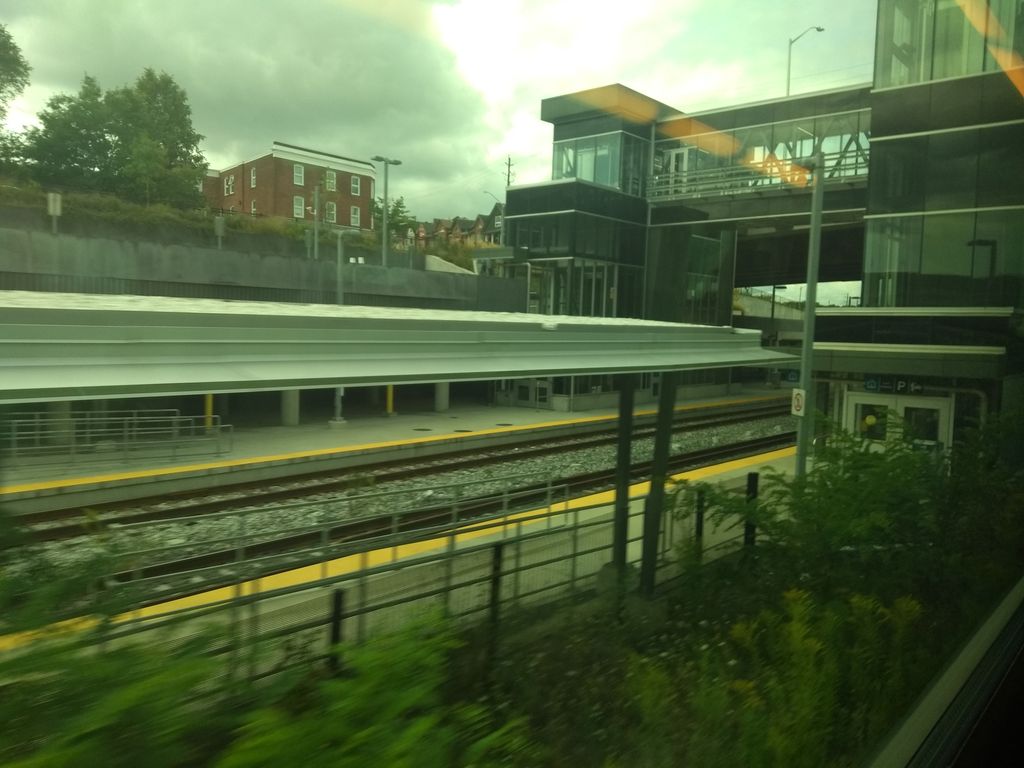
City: hamilton